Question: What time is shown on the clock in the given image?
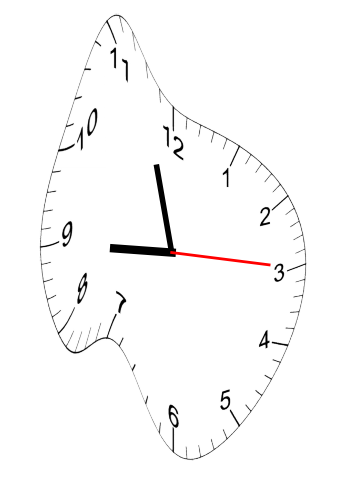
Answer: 08:57:15